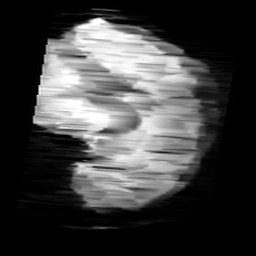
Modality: minIP
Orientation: sagittal
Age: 10
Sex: female
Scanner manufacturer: siemens
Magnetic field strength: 3 T
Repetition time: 0.027 s
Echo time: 0.02 s